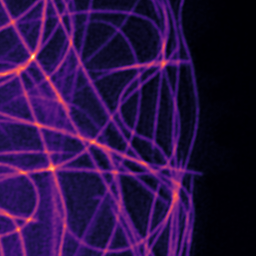
Label: Super-resolution Microtubules image